九年级 · 解析几何
如图, 二次函数 $y=a x^{2}+b x+c$ 的图象与 $x$ 轴的一个交点为 $(3,0)$, 对称轴是直线 $x=1$,下列结论正确的是（）

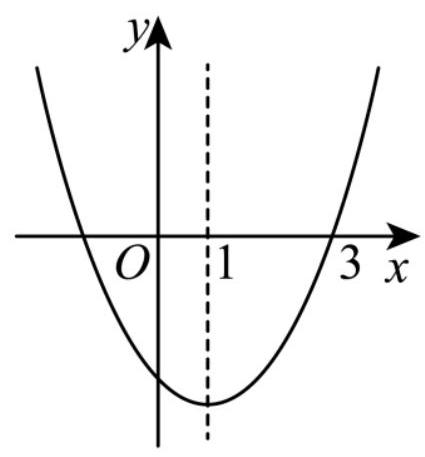
A. $a b c<0$
B. $2 a+b=0$
C. $4 a c>b^{2}$
D. 点 $(-2,0)$ 在函数图象上

答案: B
解析: 利用二次函数的图象与系数的关系可得出, $a 、 b 、 c$ 的正负, 进而得出 $a b c$ 的正负;利用对称轴为直线 $x=1$, 可得出 $2 a+b$ 与 0 的关系; 由抛物线与 $x$ 轴的交点情况, 可得出 $b^{2}$与 $4 a c$ 的大小关系; 由抛物线与 $x$ 轴的一个交点坐标为 $(3,0)$, 再结合对称轴为直线 $x=1$,可得出另一个交点坐标.

【详解】解： A、由二次函数的图形可知: $a>0, b<0, c<0$, 所以 $a b c>0$. 故本选项不符合题意;

B、因为二次函数的对称轴是直线 $x=1$, 则 $-\frac{b}{2 a}=1$, 即 $2 a+b=0$. 故本选项符合题意;

C、因为抛物线与 $x$ 轴有两个交点, 所以 $b^{2}-4 a c>0$, 即 $4 a c<b^{2}$. 故本选项不符合题意;

D、因为抛物线与 $x$ 轴的一个交点坐标为 $(3,0)$, 且对称轴为直线 $x=1$, 所以它与 $x$ 轴的另一
个交点的坐标为 $(-1,0)$. 故本选项不符合题意;

故选: B.

【点睛】本题考查二次函数图象与各项系数的关系, 正确求得 $a, b, c$ 的正负以及巧妙利用拋物线的对称轴是解决问题的关键.